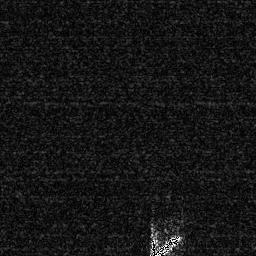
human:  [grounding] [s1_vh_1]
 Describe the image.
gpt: In the satellite image, there is  <ref>1 medium ship </ref> <box>[[57, 90, 71, 99, 0]]</box> located at bottom.